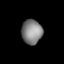
Tissue: lung
Cell type: Epithelial cells
Senescence score: 0.05733
Nuclear area (px): 497
Mean DAPI intensity: 129.398